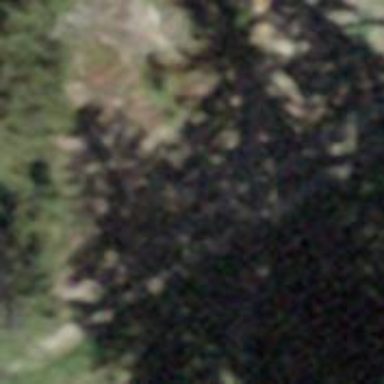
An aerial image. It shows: Brown bench.